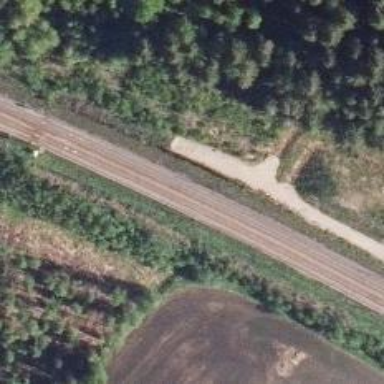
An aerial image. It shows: Railway with continuous electrified contact line.